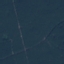
Land use / land cover class: Forest